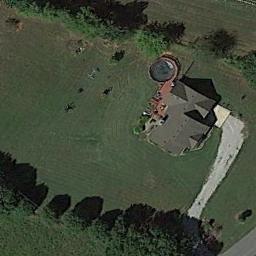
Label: sparse_residential